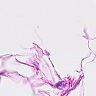
Metastatic tissue present: no